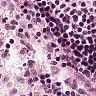
Metastatic tissue present: no